Question: I'm building a site using Cake 2.3 and when filling out a form, this tooltip pops up with validation errors. I'd like to remove it, but I can't figure out where it's coming from. Does it look familiar to anyone?
I've tried removing all CSS and JS and it's still there. Could this be built into Cake?

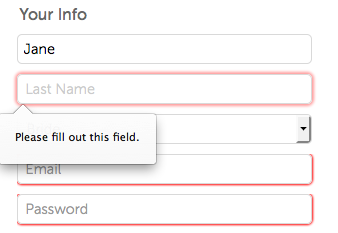
Answer: This is required attribute from HTML5 inputs.
You can disabled it by set ''required' => false' in Your '$this->Form->input()' second array params.